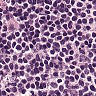
Metastatic tissue present: no